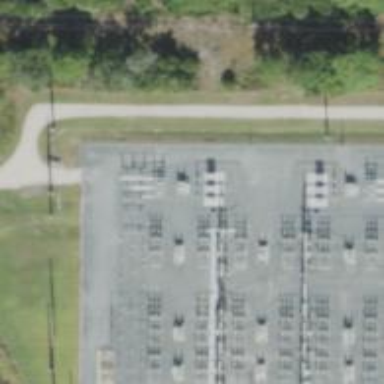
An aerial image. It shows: Switch for power supply.